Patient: sex F, age 39
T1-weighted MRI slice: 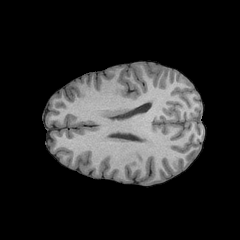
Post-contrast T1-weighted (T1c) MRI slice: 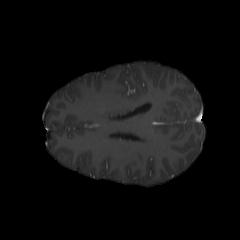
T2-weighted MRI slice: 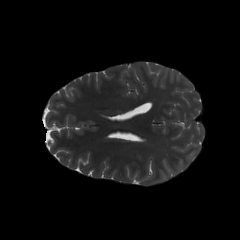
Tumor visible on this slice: no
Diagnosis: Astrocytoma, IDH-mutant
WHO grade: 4